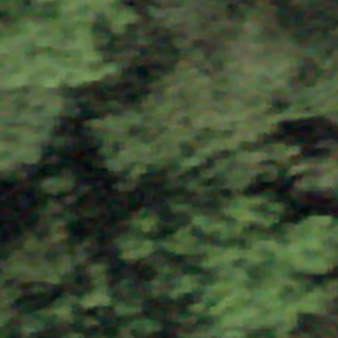
Label: other